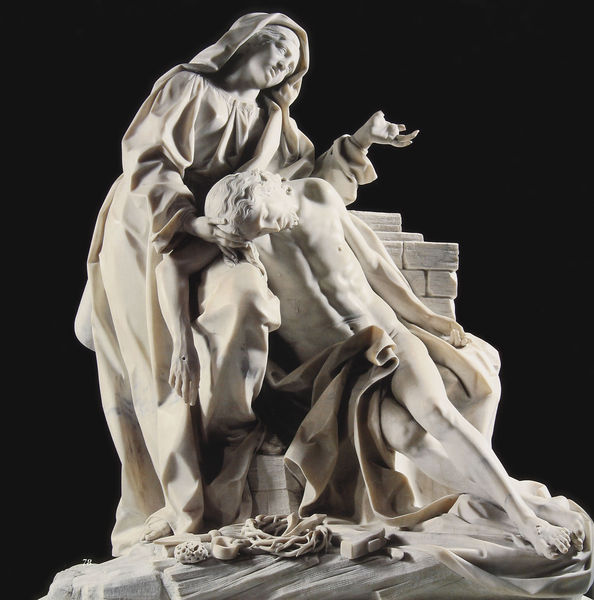
Titel: Pietà
Künstler: Antonio Montauti
Standort: Rom, S. Giovanni in Laterano (EU - I - Latium)
Schlagwörter: akt, hand, mann, nackt, weiß, wunde, daumen, finger, frau, marmor, stützen, schleier, tuch, arm, falten, sockel, stein, steine, tod, tot, trauer, figur, haare, mantel, mutter, skulptur, füße, fels, mauer, foto, kranz, skulpturen, christus, jesus, pieta, sterben, hammer, porzelan, maria, magdalena, beweinung, dornenkrone, sohn, dornenkranz, maueer, beschädigt, passion, klage, przellan, wehklage